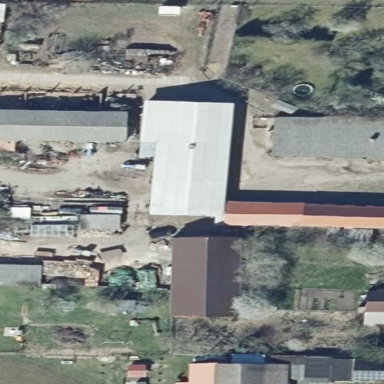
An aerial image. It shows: Farm auxiliary building with multiple parts.